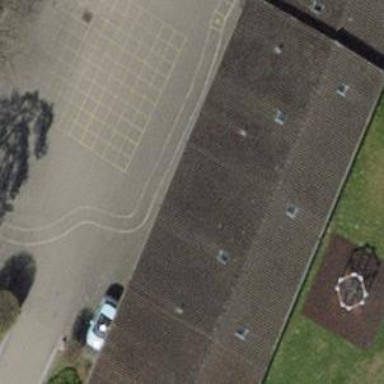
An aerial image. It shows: School building.